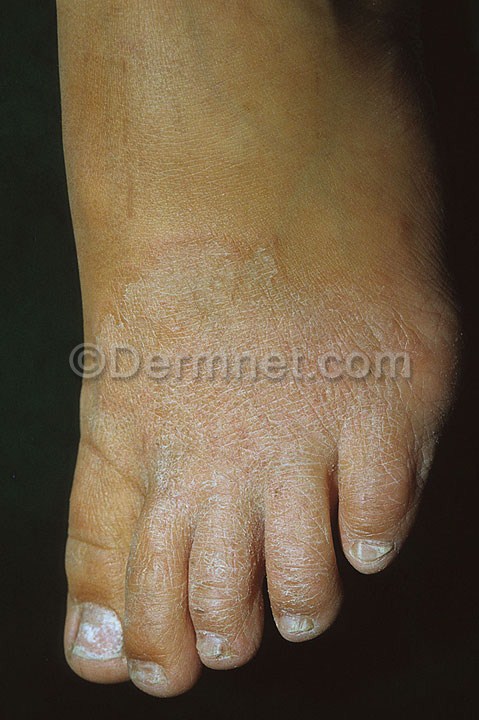
Disease: Tinea Ringworm Candidiasis and other Fungal Infections